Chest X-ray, PA view. Patient: 48 years old, sex M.
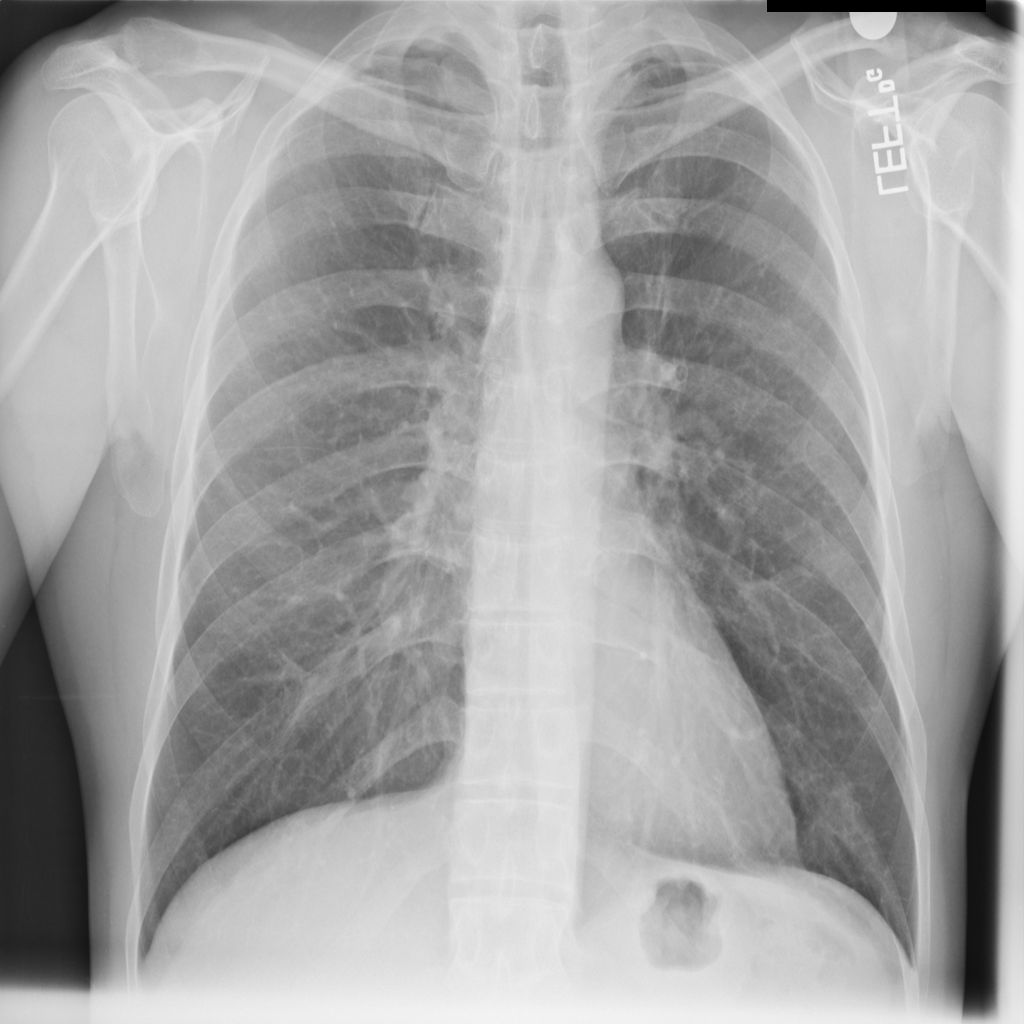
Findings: No Finding